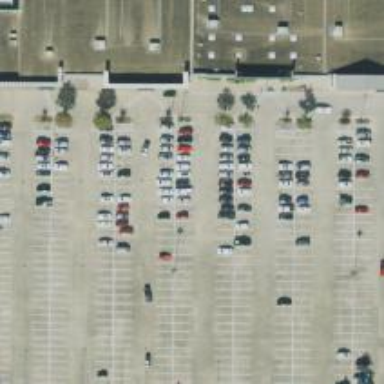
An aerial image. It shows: Parking space.